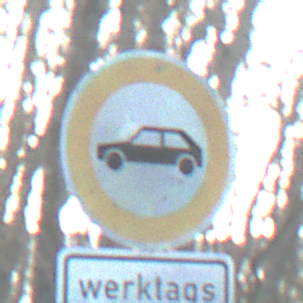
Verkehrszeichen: VerbotPersonenkraftwagen
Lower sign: ZeitangabenMitBeschraenkungAufWochentage7
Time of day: SunriseSunset
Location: Outdoor (Nature)
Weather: Clear
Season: Winter
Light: Natural